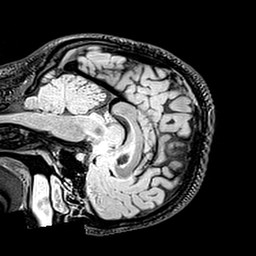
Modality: T2w
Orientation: sagittal
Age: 25
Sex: female
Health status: healthy
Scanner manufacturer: siemens
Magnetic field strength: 3 T
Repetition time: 5 s
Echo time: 0.396 s